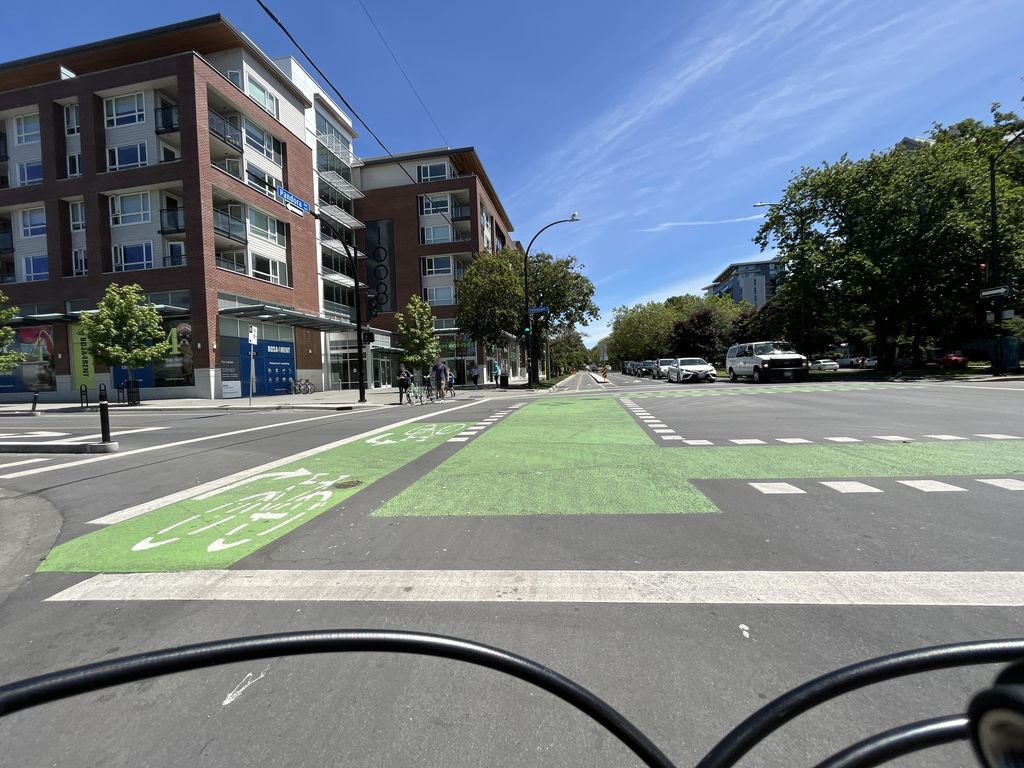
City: victoria